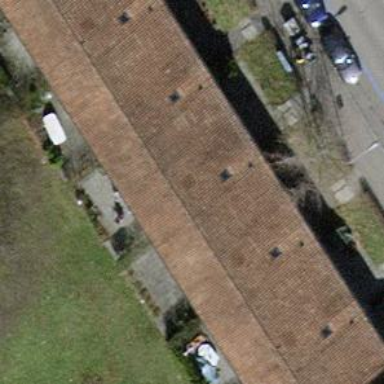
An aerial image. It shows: Terrace building.